Interaction volume radius: 10 \u00c5
Interaction volume height: 35 \u00c5
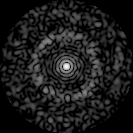
Disorder parameter: 0.8298